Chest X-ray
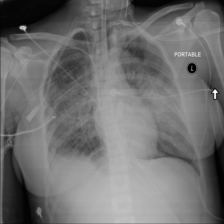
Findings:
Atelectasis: negative
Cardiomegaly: negative
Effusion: negative
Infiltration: negative
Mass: negative
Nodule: negative
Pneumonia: negative
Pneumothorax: negative
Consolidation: negative
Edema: positive
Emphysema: negative
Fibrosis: negative
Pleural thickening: negative
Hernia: negative